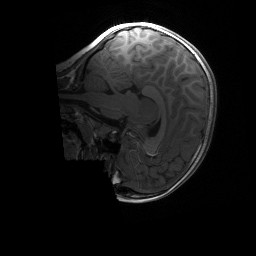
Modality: T1w
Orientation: sagittal
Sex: female
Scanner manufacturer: siemens
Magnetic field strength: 3 T
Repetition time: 1.9 s
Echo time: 0.00243 s